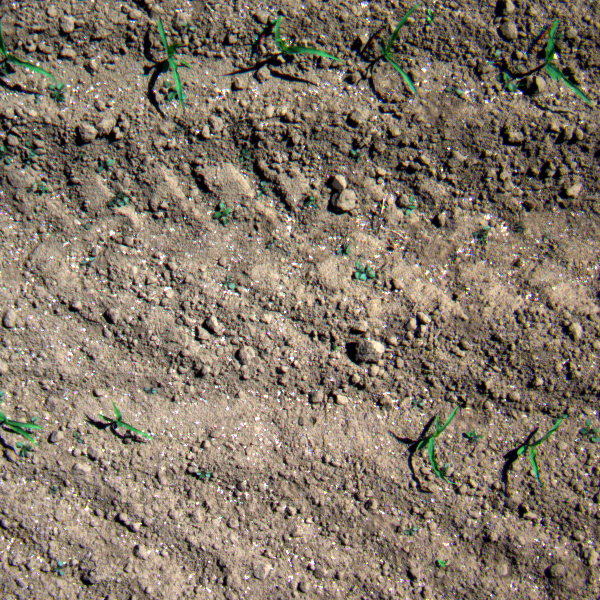
Acquisition date: 2023-05-30
Tile: 0487
Annotated plant instances:
label: amaranth
label: amaranth
label: amaranth
label: amaranth
label: weed_other
label: amaranth
label: weed_other
label: amaranth
label: amaranth
label: amaranth
label: amaranth
label: amaranth
label: amaranth
label: amaranth
label: amaranth
label: weed_other
label: amaranth
label: amaranth
label: amaranth
label: amaranth
label: amaranth
label: amaranth
label: amaranth
label: amaranth
label: amaranth
label: amaranth
label: amaranth
label: amaranth
label: weed_other
label: amaranth
label: amaranth
label: maize
label: amaranth
label: amaranth
label: amaranth
label: amaranth
label: weed_other
label: amaranth
label: weed_other
label: amaranth
label: amaranth
label: amaranth
label: amaranth
label: amaranth
label: amaranth
label: amaranth
label: amaranth
label: amaranth
label: weed_other
label: amaranth
label: weed_other
label: amaranth
label: amaranth
label: amaranth
label: amaranth
label: maize
label: maize
label: maize
label: amaranth
label: amaranth
label: maize
label: maize
label: maize
label: maize
label: weed_other